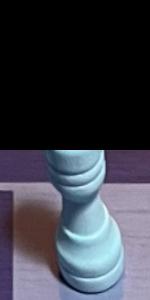
Label: Rook_White